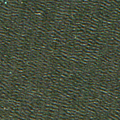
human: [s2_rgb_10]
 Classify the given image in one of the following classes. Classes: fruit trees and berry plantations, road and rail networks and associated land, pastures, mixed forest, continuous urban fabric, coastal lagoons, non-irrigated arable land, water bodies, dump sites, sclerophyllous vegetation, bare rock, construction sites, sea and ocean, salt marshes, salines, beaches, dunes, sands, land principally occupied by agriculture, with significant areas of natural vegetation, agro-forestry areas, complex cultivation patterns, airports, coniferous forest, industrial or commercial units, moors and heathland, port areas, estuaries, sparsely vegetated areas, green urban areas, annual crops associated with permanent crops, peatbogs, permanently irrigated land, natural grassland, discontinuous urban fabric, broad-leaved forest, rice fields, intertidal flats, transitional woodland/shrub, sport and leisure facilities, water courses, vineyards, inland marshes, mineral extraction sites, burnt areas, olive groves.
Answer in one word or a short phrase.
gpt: sea and ocean